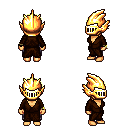
a pixel art fantasy rpg character, female body template, human, tanned skin, brown robe, metal pants, gold plain hairstyle, gold helm, bracelets, four views (front, back, left, right), 2x2 character sprite sheet, small pixel art, hard edges, no anti-aliasing